Question: Count the number of objects in the diagram.
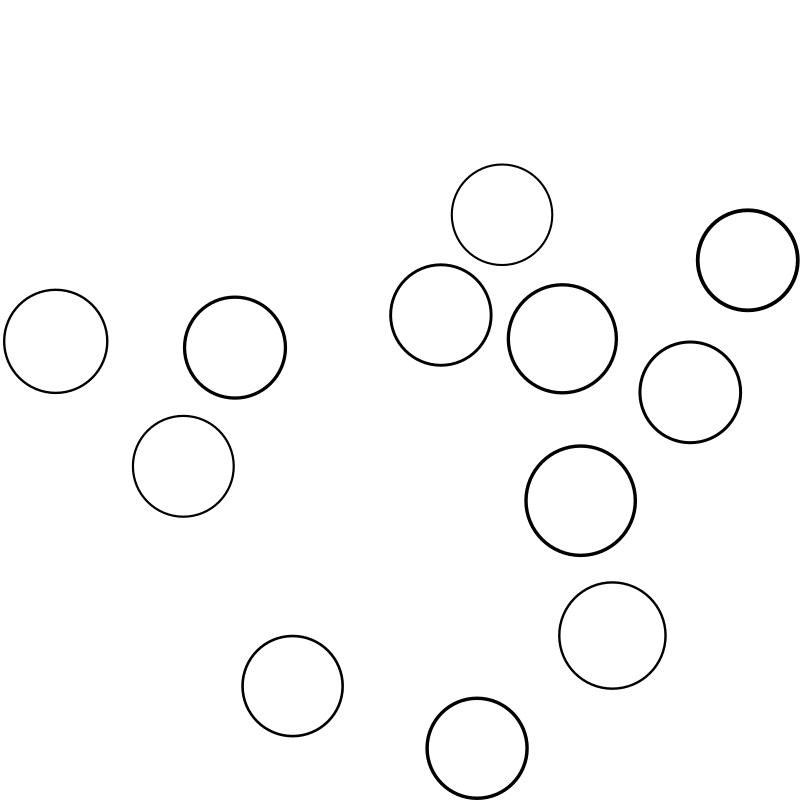
Answer: 12